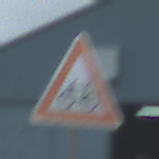
Verkehrszeichen: RadverkehrRechts
Umgebung: Outdoor, Suburban
Tageszeit: Midday
Wetter: Overcast
Licht: Natural
Jahreszeit: NotSpecified
Kontrast: LowContrast